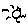
Label: sun